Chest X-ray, PA view. Patient: 69 years old, sex F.
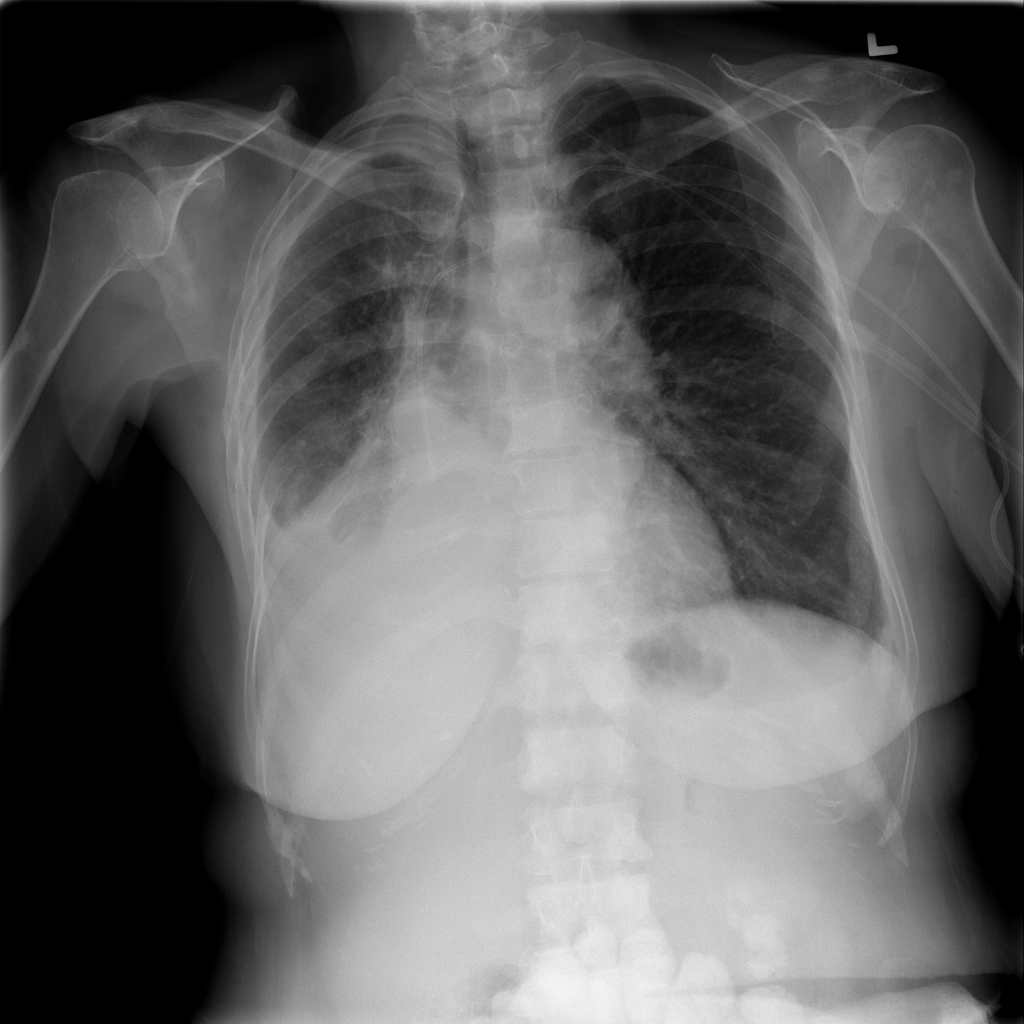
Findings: Atelectasis, Consolidation, Pleural_Thickening